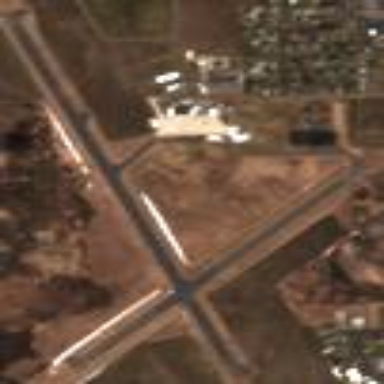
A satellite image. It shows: Runway in airport area.